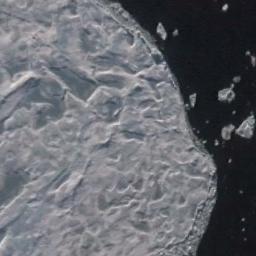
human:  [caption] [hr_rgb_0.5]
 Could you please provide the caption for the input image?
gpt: Some small pieces of ice sea are next to a large piece of sea ice .

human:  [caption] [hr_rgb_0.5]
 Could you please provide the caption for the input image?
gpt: A huge block of ice floats on the blue sea .

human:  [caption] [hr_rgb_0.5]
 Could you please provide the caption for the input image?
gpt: There are different shapes of sea ice .

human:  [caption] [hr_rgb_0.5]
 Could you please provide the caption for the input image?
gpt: There is a big ice and many small ice on the dark blue sea .

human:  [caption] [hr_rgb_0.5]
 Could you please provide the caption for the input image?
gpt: There are some pieces of sea ice near the ice sheet .